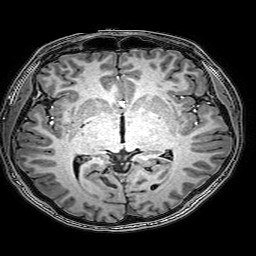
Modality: T1w
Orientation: coronal
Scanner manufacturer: philips
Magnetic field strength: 3 T
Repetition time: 0.0096 s
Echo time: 0.0046 s